Question: I have an example below that generates a table with ten rows, the last row taking up two lines. The document height is two points smaller than it needs to be to correctly fit the entire table. As expected the last row on the first page contains the word "Two" and the "Lines" portion continues on another page. The generated PDF, however, extends the last row to fit the entire document, excluding page margin padding, instead of using the height of the text in the last row to determine how high it should be. Note that I use 'table.setExtendLastRow(false, false)' to guarantee that the table shouldn't be extended, and yet the last row is getting extended anyway. Any ideas how to stop the last row from being extended?
'''
FileOutputStream out = new FileOutputStream(new File("table.pdf"));
Document document = new Document(new Rectangle(612, 242));
PdfWriter.getInstance(document, out);
document.open();
PdfPTable table = new PdfPTable(1);
table.setWidthPercentage(100);
table.setSplitLate(false);
table.setSplitRows(true);
table.setExtendLastRow(false, false);
for (int i = 0; i < 10; i++) {
PdfPCell cell;
if (i == 9) {
cell = new PdfPCell(new Phrase("Two
Lines"));
}
else {
cell = new PdfPCell(new Phrase(Integer.toString(i)));
}
table.addCell(cell);
}
document.add(table);
document.close();
'''
I've uploaded a picture of what I'm seeing. Notice the spacing under the word "Two" is different than the spacing under all the other numbers in the rows. It appears to extend to the bottom of the page margin.

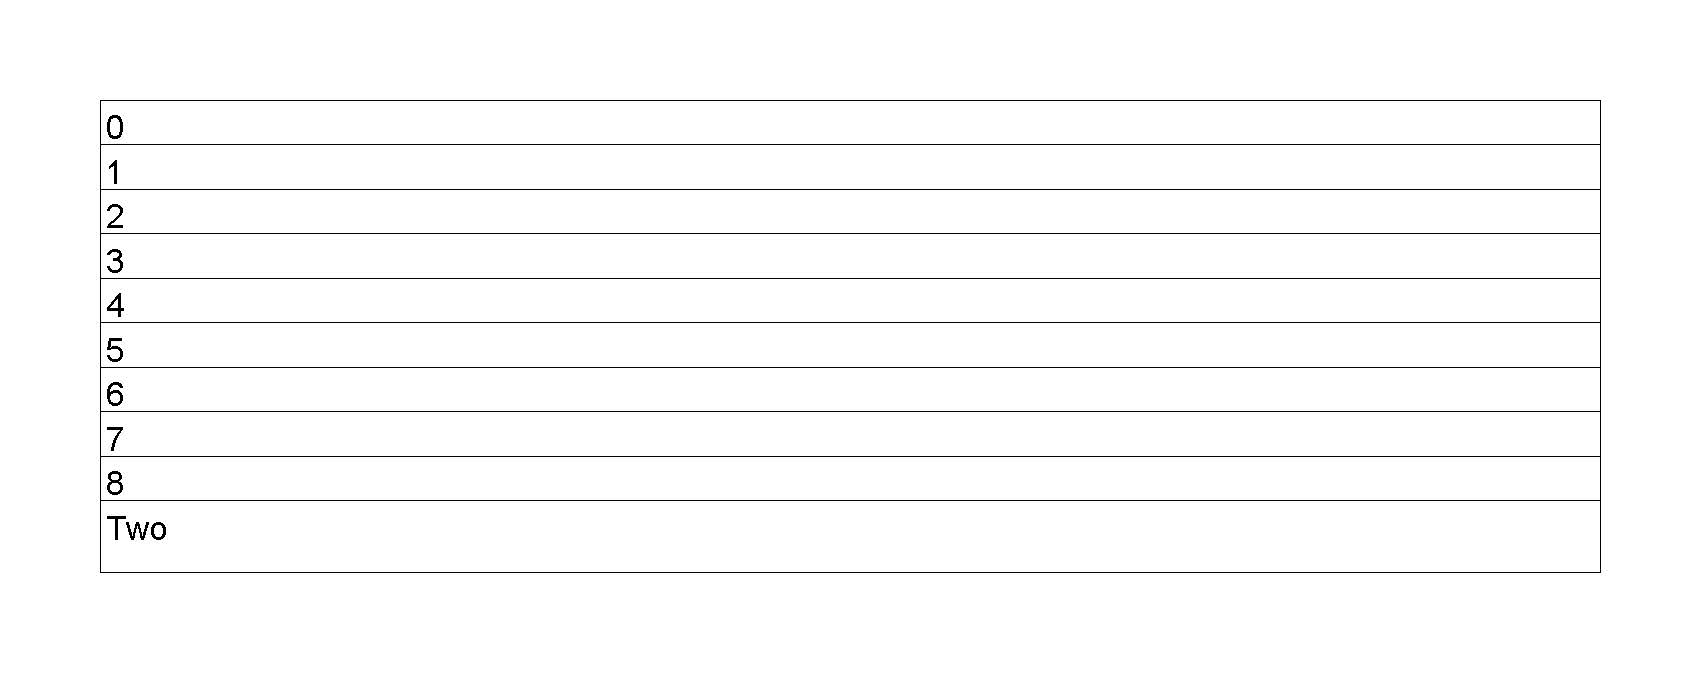
Answer: This is expected behavior and iText doesn't currently have support for this edge case.